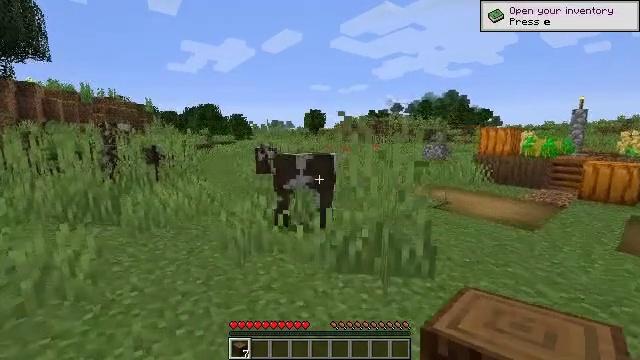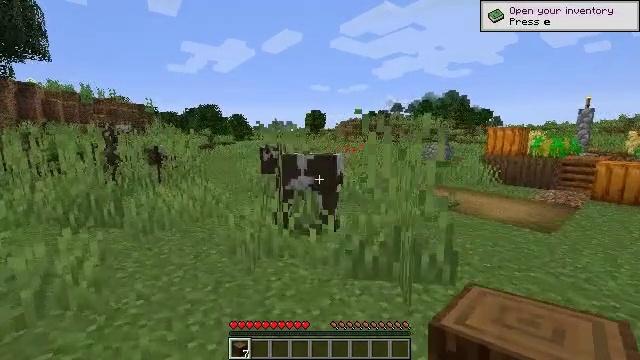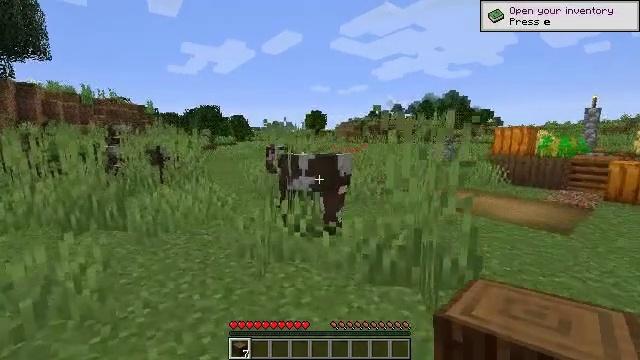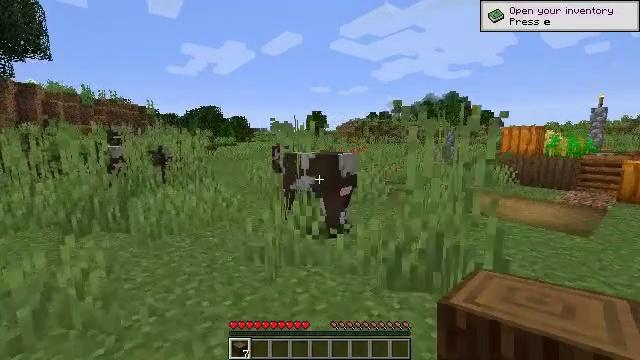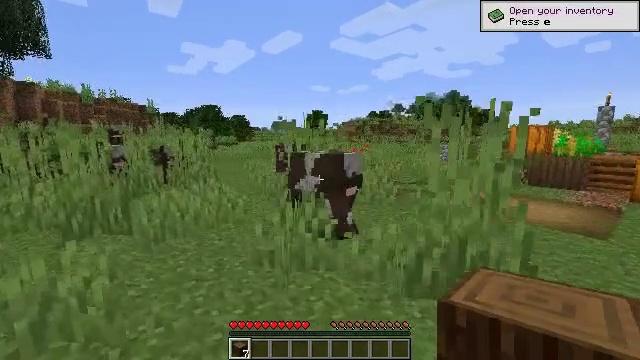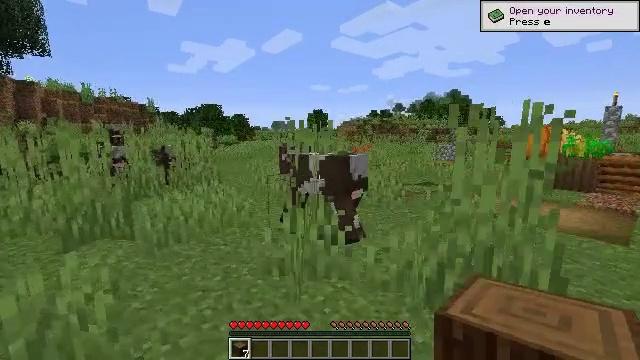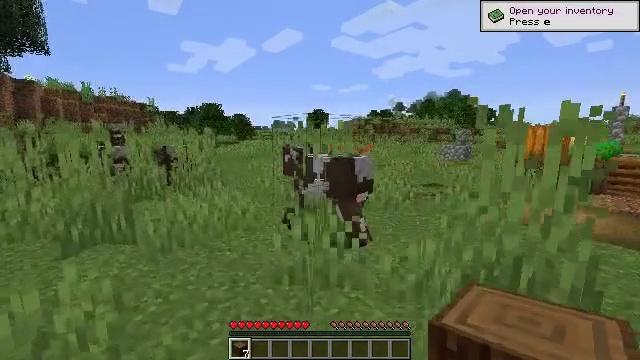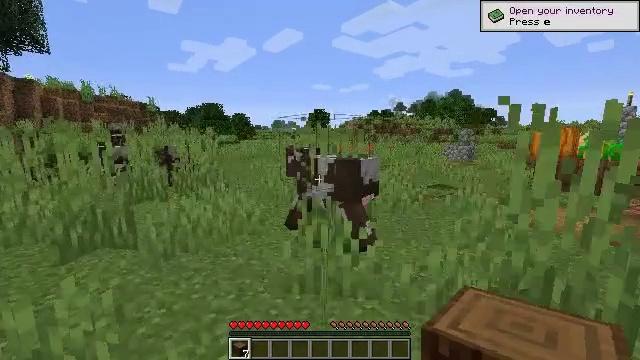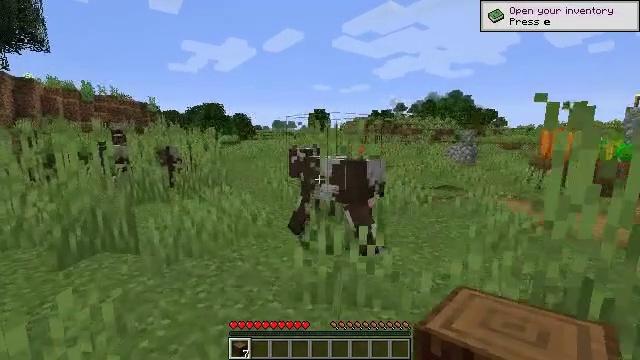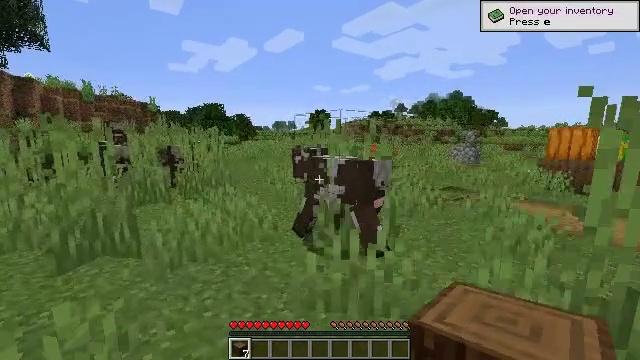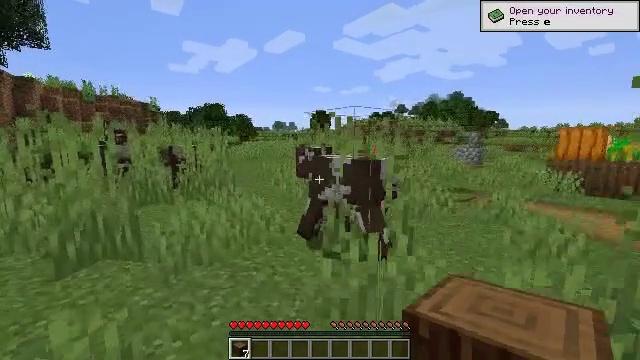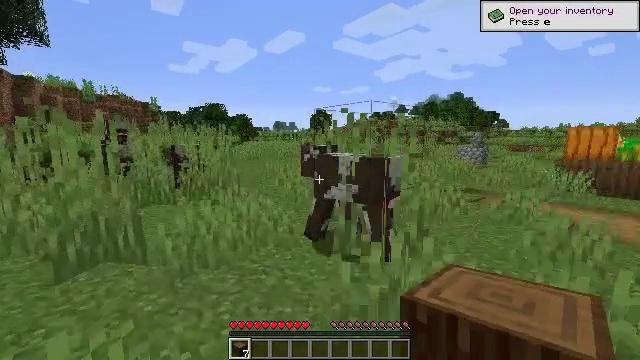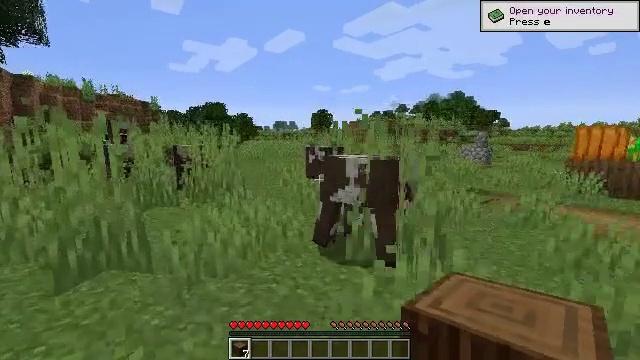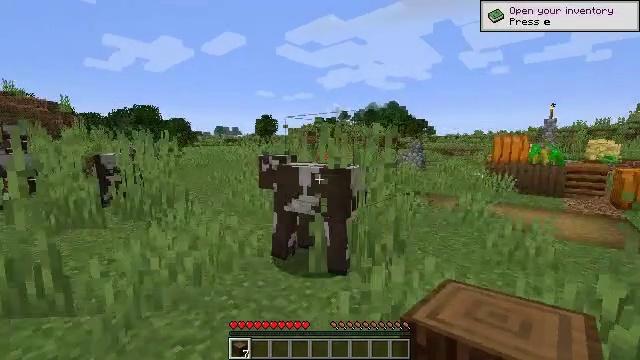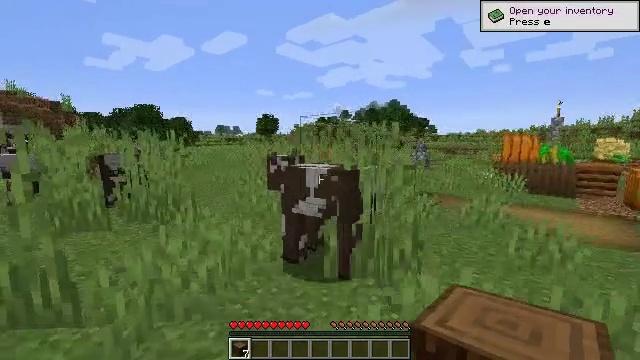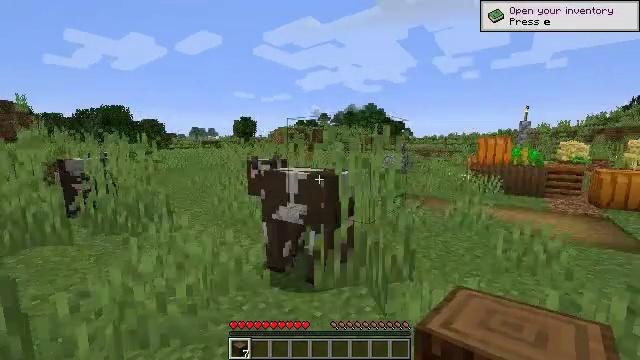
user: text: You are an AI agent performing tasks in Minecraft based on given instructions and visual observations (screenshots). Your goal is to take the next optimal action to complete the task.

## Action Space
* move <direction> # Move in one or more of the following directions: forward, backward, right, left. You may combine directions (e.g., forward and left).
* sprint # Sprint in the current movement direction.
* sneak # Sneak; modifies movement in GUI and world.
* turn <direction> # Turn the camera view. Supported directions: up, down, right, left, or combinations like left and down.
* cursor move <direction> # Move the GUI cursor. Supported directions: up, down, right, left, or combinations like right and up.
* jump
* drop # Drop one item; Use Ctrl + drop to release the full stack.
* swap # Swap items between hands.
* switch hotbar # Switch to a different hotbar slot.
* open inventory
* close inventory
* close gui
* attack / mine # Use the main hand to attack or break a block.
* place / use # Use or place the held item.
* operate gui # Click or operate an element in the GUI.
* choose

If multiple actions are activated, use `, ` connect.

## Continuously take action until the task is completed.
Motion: motion action
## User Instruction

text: Collect the grass from the surface.
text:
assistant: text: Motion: move forward and move left
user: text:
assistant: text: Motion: move forward and move left
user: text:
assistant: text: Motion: move forward and move left
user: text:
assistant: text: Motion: move forward and move left
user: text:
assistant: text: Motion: move forward and move left
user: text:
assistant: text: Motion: move forward and move left
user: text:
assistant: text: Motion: move forward and move left
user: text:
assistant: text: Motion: move forward and move left
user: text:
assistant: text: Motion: move forward and move left
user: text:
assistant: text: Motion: move forward and move left
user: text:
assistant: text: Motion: move forward and move left
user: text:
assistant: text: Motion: move forward and move left
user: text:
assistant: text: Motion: move forward and move left, turn right and up
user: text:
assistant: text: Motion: move forward
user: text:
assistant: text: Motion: move forward, turn right
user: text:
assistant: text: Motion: move forward, turn left
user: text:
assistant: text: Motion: move forward
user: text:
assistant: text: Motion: move forward
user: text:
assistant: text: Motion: move forward, attack / mine
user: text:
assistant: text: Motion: move forward, attack / mine
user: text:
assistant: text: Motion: move forward, attack / mine
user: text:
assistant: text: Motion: move forward, attack / mine
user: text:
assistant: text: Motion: move forward, turn left and down
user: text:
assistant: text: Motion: move forward, turn left and down
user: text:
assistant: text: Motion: move forward
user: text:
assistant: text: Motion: move forward, turn down
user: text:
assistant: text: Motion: move forward
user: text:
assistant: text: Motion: move forward, turn left, attack / mine
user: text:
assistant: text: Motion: turn right, attack / mine
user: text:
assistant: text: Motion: attack / mine